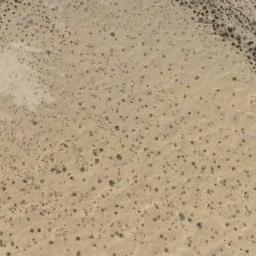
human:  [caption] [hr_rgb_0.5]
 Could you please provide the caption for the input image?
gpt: A lot of small chaparrals grow in the desert .

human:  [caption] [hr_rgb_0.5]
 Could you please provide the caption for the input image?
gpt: Chaparral is evenly and sparsely distributed on the sand .

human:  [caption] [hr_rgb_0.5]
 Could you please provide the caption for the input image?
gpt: There are about a hundred trees in this desert .

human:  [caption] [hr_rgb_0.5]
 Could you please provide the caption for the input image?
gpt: The chaparral is consist of sparse bushes on the desert .

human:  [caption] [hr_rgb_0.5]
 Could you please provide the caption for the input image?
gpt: The chaparral is scattered and sparse .